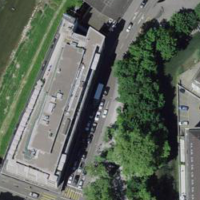
EUNIS habitat code: 54
Species observed at this site:
Chroicocephalus ridibundus
Caltha palustris
Symphoricarpos albus
Anas platyrhynchos
Mergus merganser